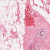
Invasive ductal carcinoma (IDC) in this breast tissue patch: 0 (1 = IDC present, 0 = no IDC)